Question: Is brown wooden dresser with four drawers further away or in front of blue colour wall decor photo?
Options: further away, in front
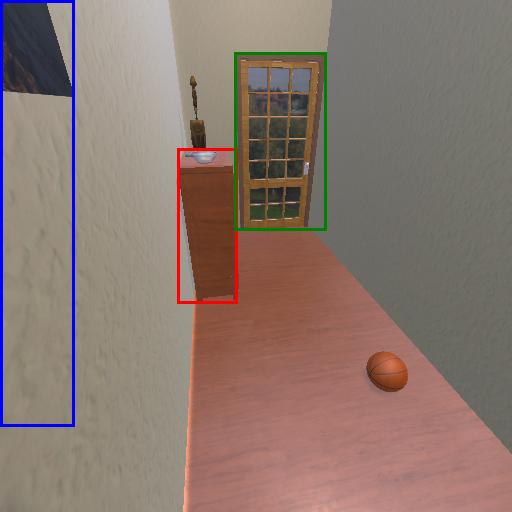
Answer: further away